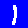
Digit: 1